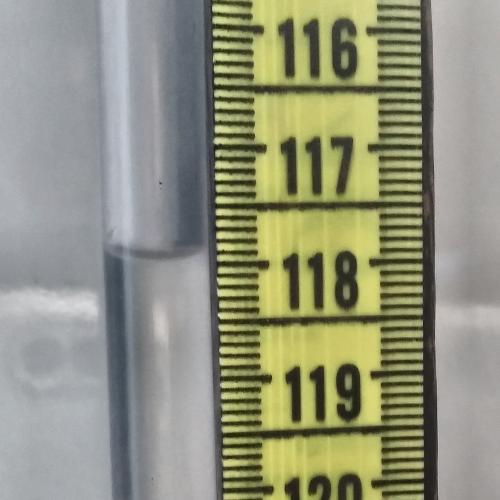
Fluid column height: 117.9 cm